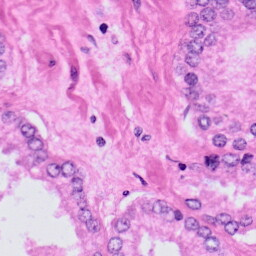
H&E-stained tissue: Prostate